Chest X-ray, PA view. Patient: 19 years old, sex M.
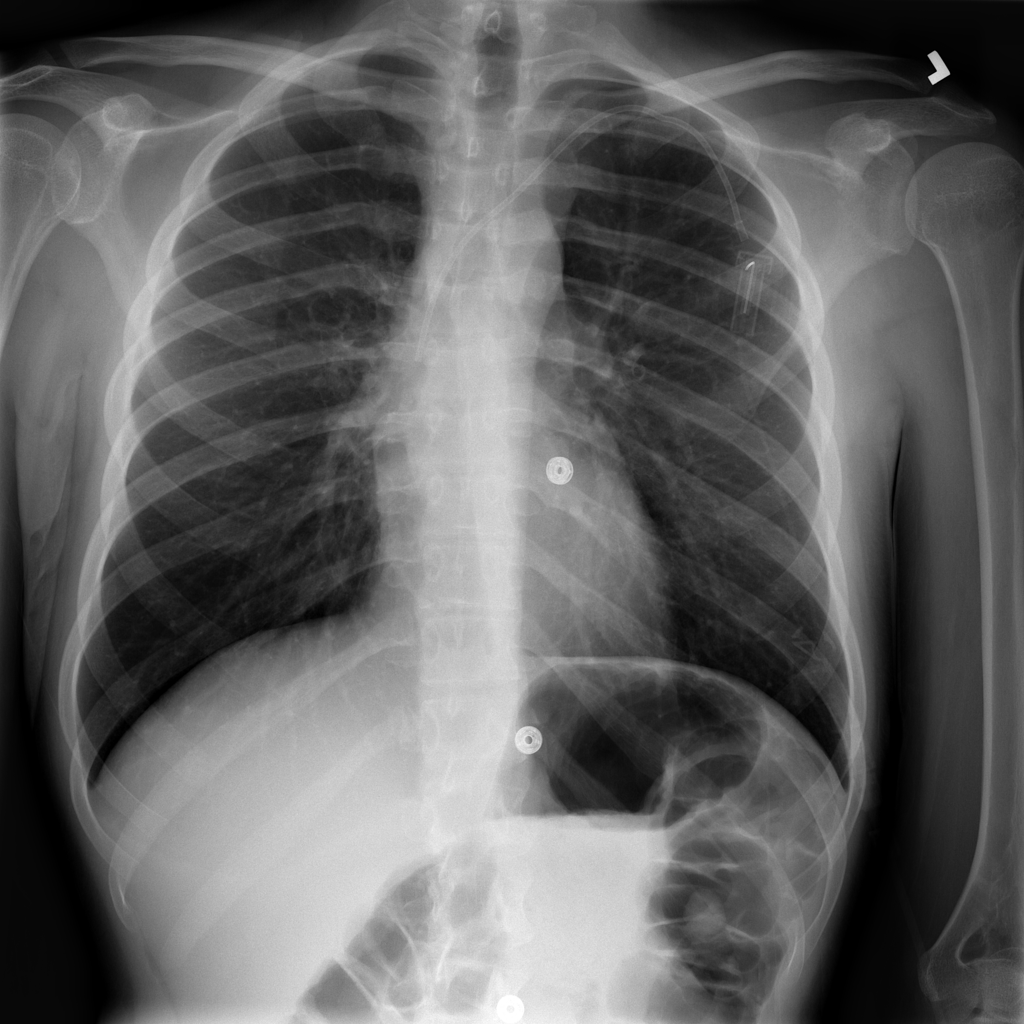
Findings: Mass